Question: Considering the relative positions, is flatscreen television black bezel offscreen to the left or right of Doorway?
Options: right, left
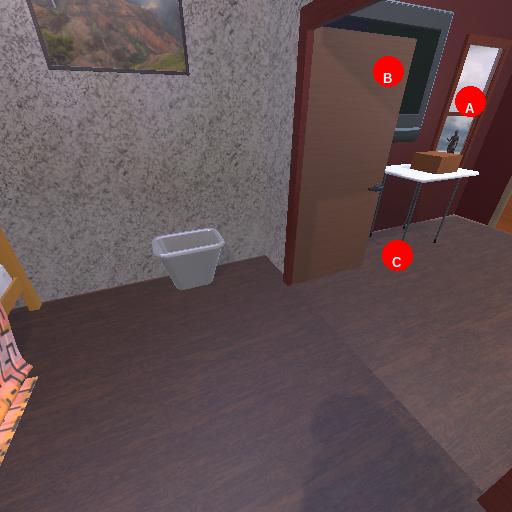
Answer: right